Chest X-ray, PA view. Patient: 55 years old, sex F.
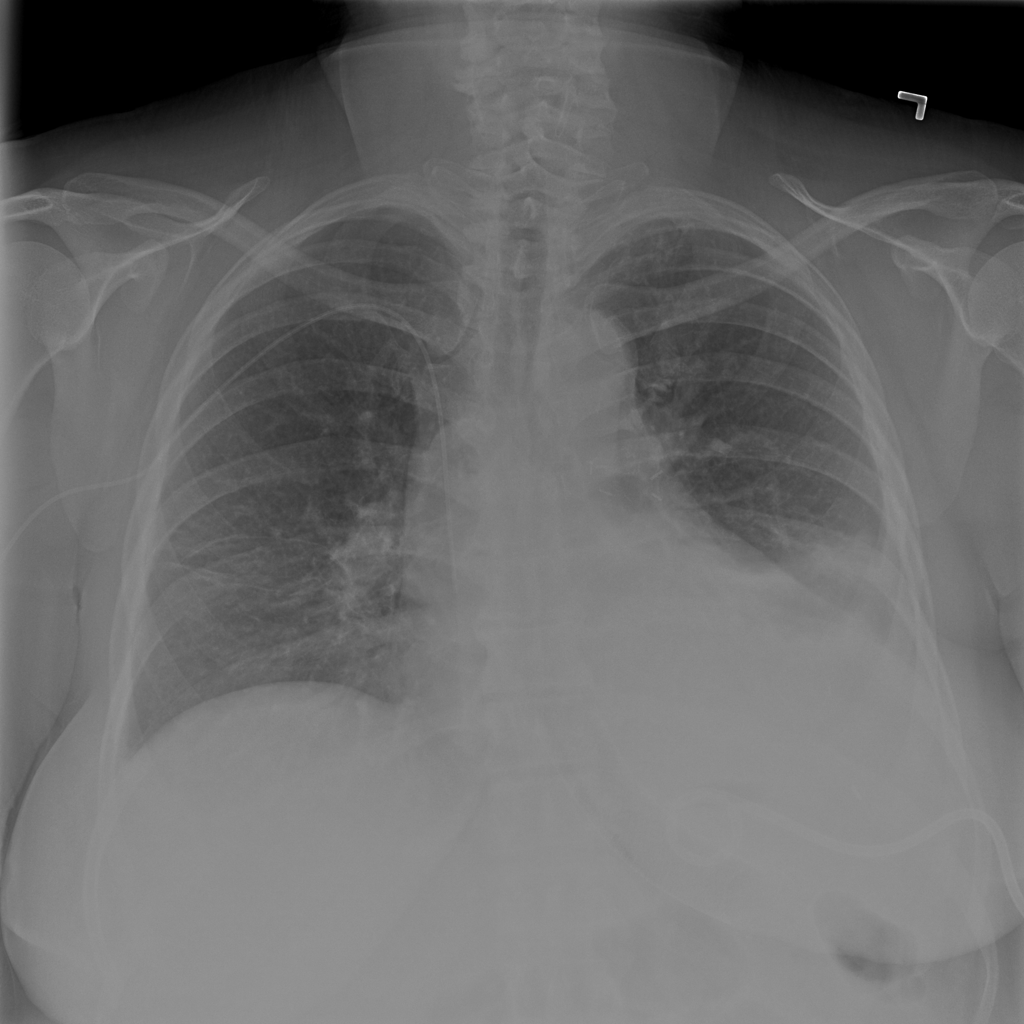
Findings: Atelectasis, Effusion, Infiltration